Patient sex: M
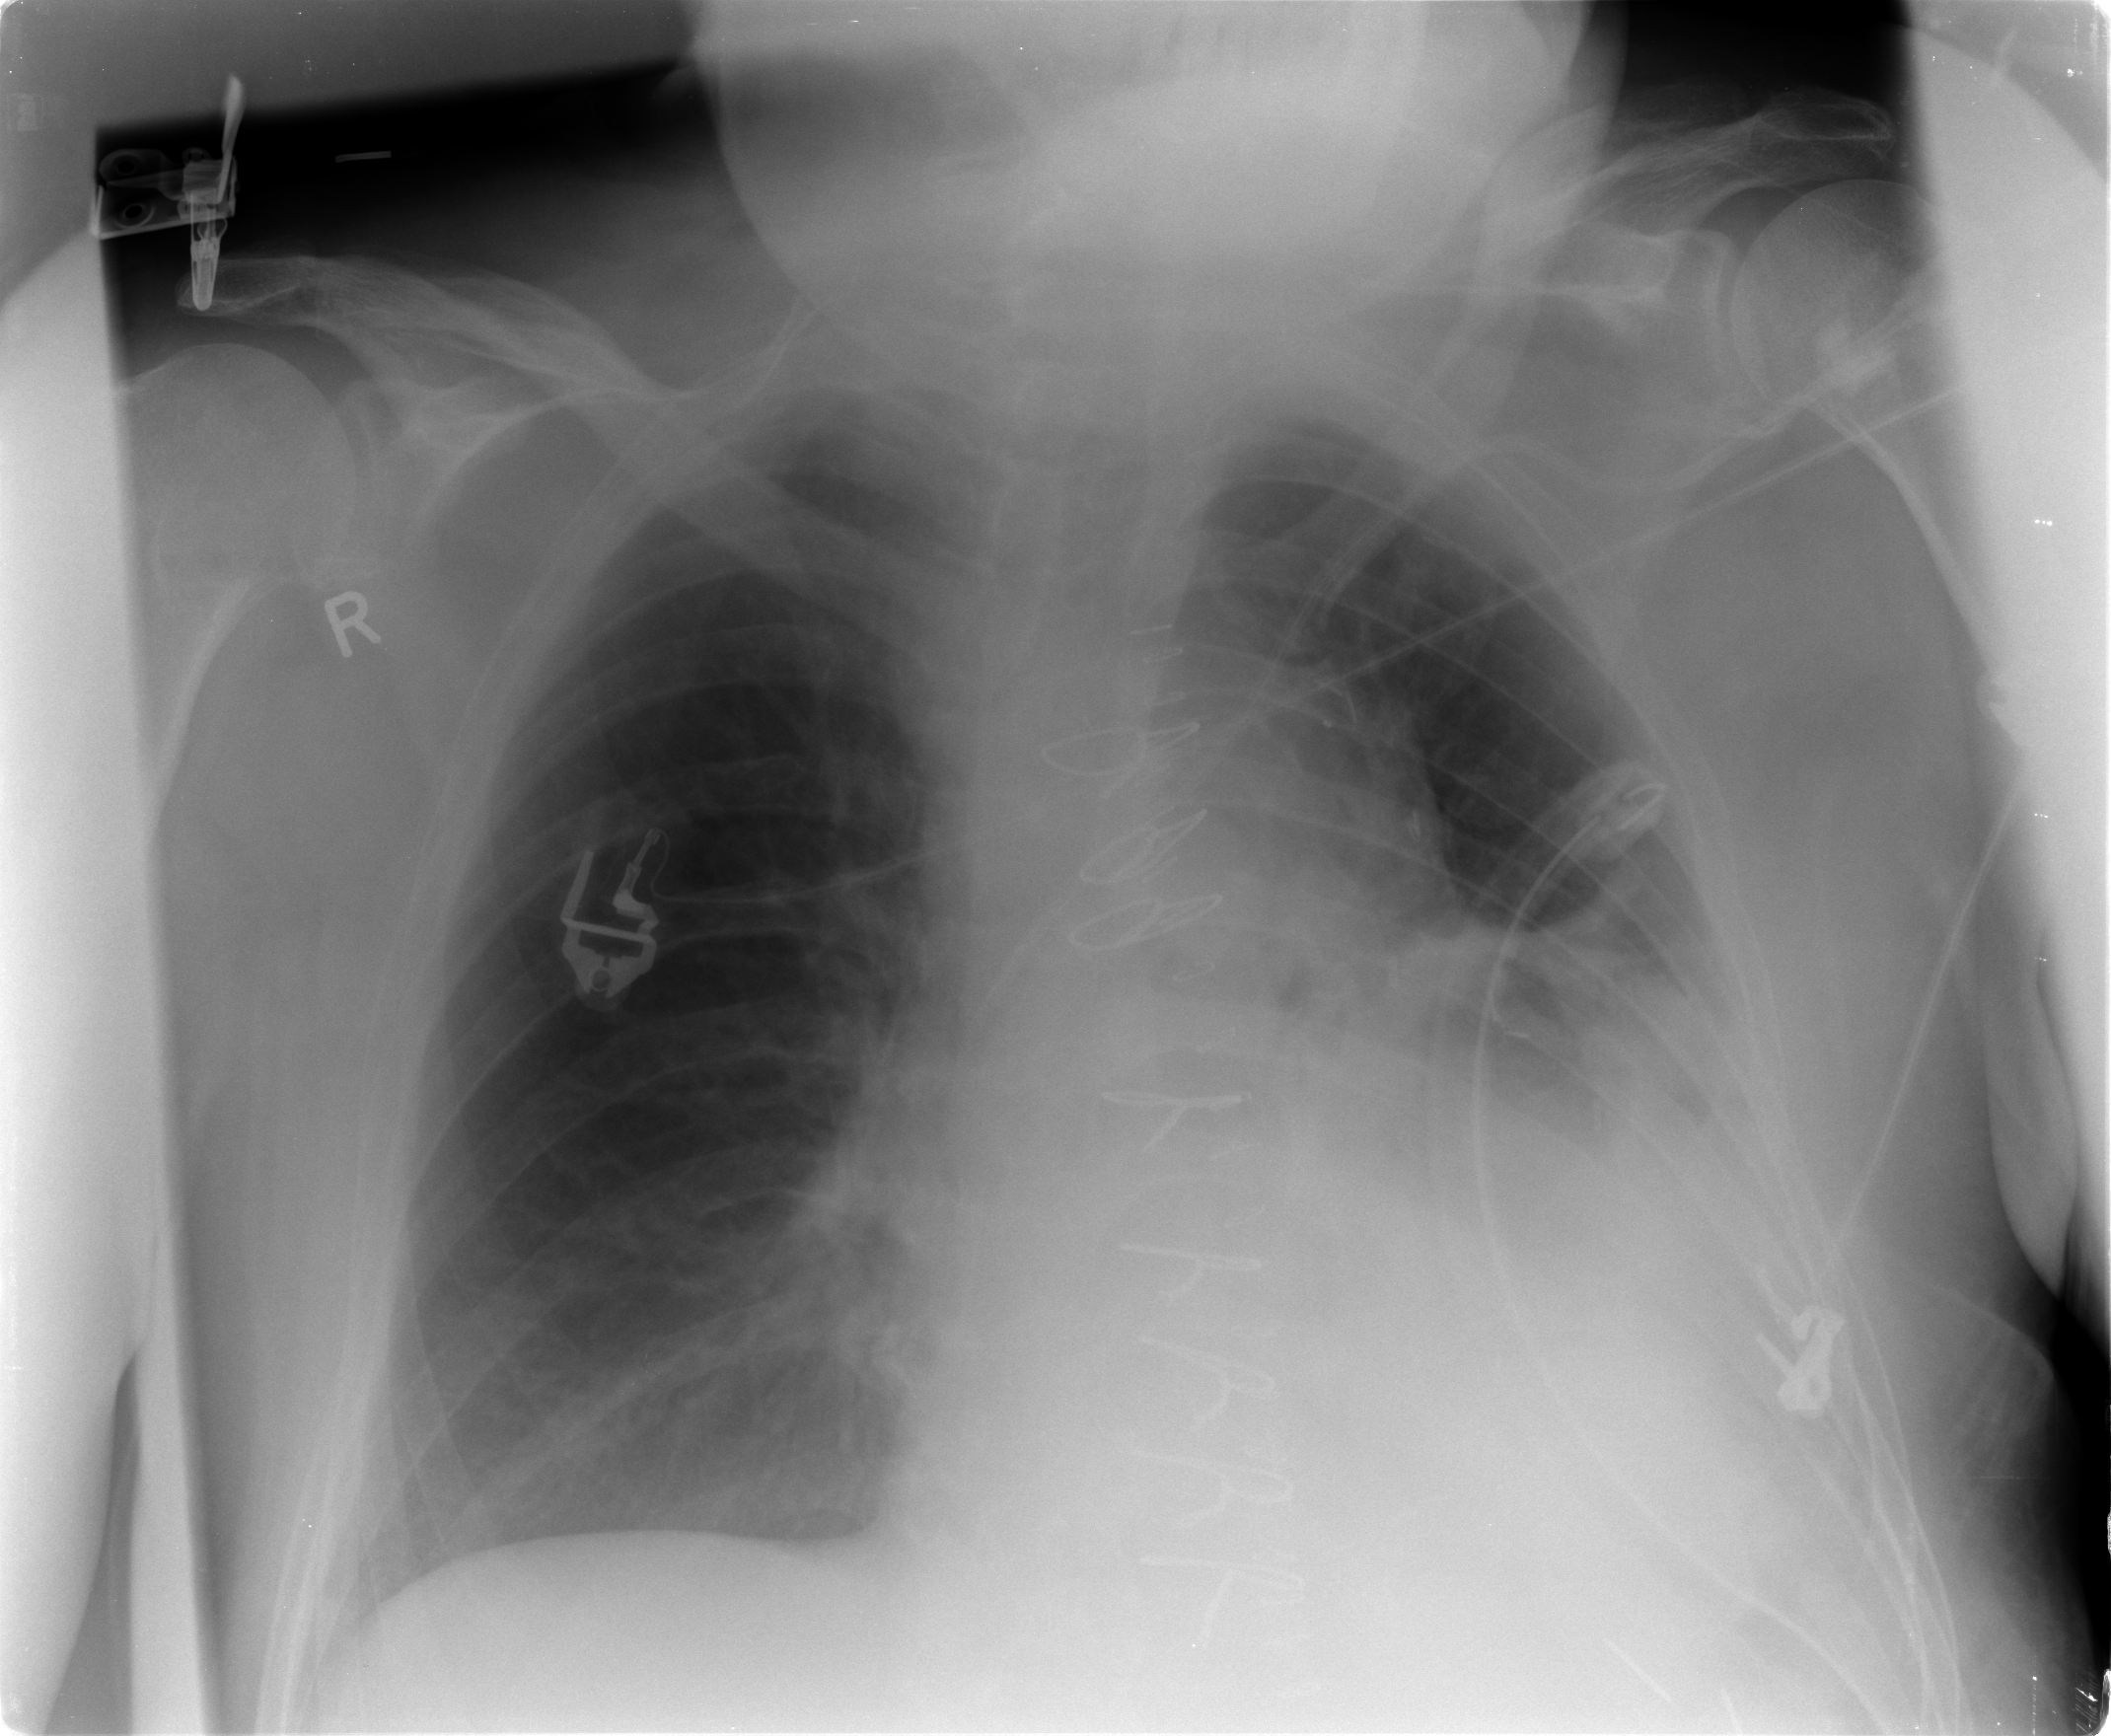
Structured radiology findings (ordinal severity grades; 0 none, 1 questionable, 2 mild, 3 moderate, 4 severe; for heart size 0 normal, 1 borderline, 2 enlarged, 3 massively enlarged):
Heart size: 2
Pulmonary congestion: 2
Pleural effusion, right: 0
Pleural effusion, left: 2
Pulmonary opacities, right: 0
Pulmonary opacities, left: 0
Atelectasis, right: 0
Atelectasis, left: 2